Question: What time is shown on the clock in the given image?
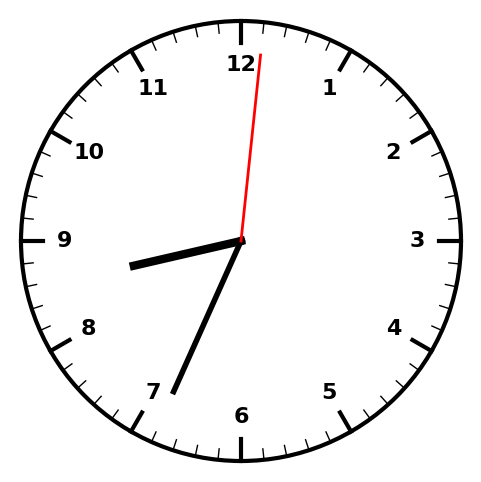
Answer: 08:34:01